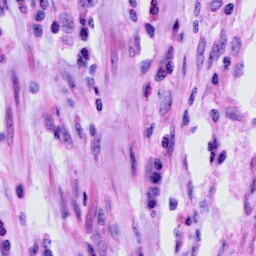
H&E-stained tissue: Cervix